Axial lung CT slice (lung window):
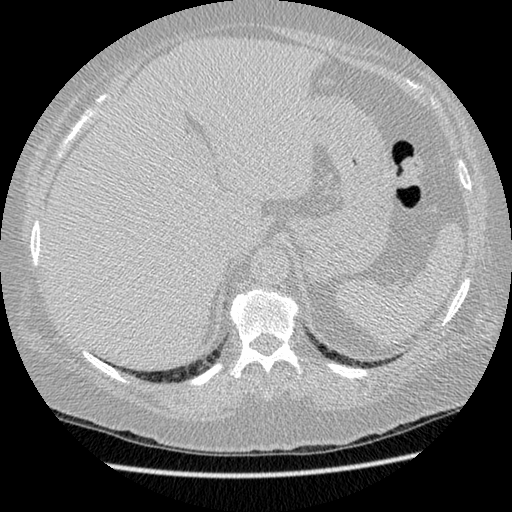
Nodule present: no